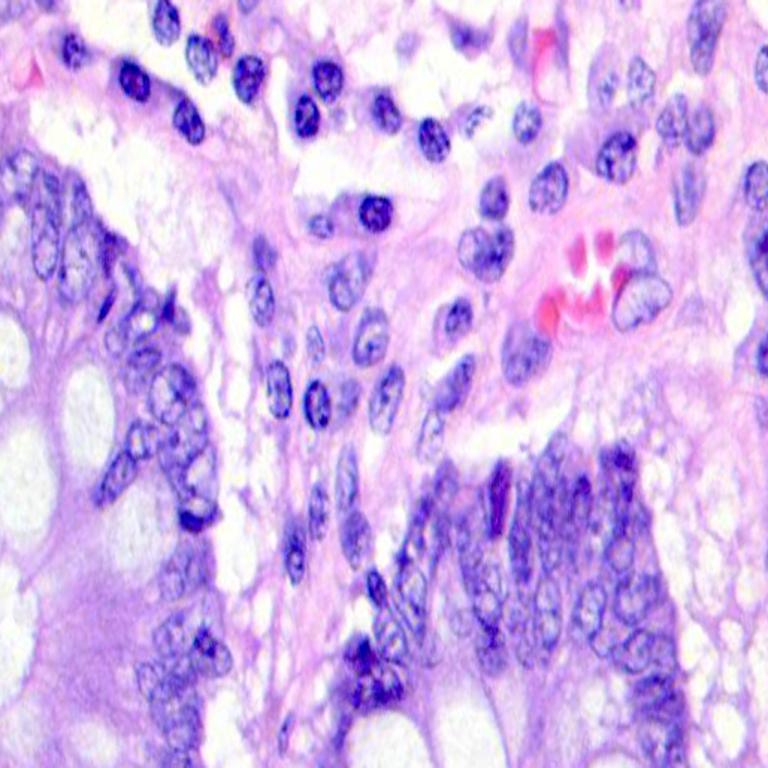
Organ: colon
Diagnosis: benign